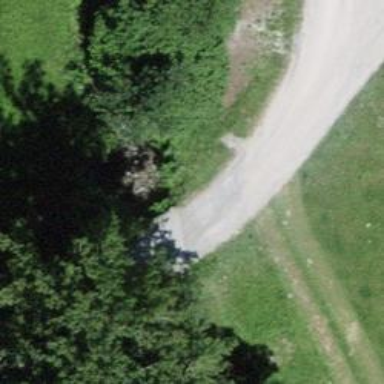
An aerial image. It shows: Service road with compacted surface.